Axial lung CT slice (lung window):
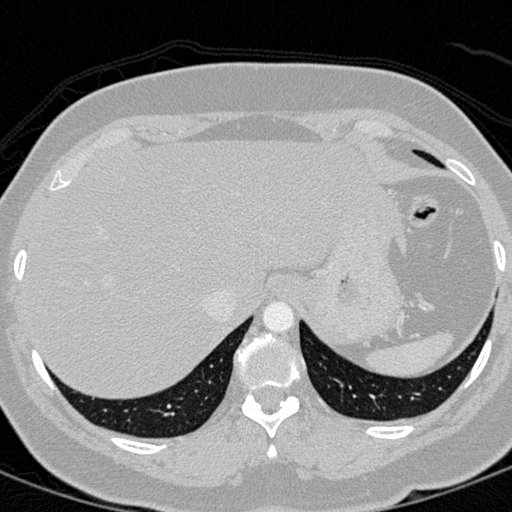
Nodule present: no